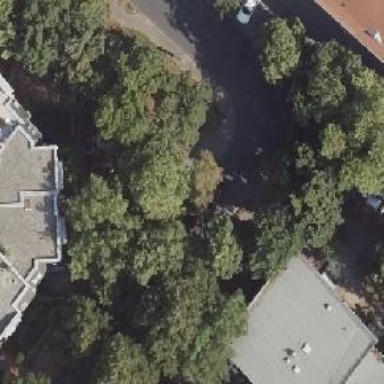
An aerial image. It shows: Avenue lined with broadleaved deciduous trees.